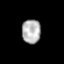
Tissue: prostate
Cell type: T cells
Senescence score: 0.3098
Nuclear area (px): 450
Mean DAPI intensity: 175.849